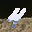
Label: 4